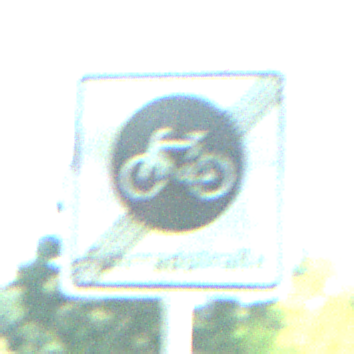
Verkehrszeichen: EndeFahrradstrasse
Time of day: MorningAfternoon
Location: Outdoor (Nature)
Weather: Clear
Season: NotSpecified
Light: Natural